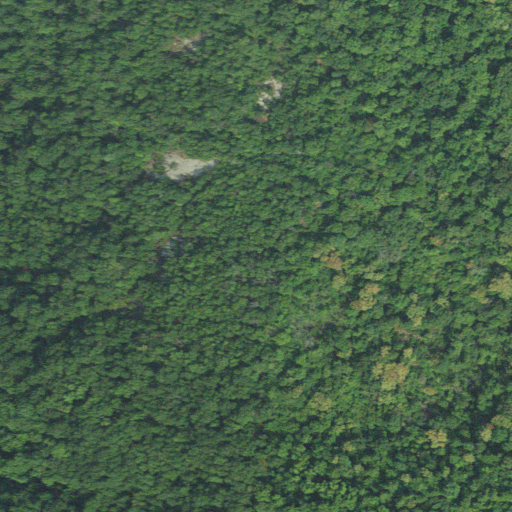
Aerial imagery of ridge(s) in Virginia named Becknors Ridge containing only deciduous forest